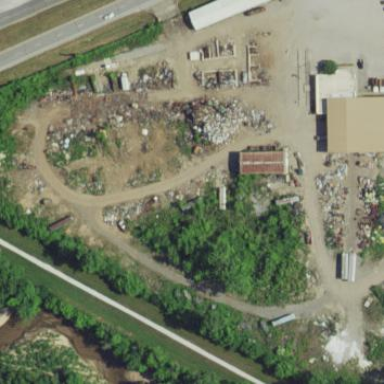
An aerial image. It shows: Recycling center.